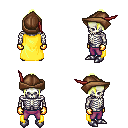
a pixel art fantasy rpg character, male body template, skeleton, yellow cape, magenta pants, gold short topknot hairstyle, leather cap, gold gloves, metal boots, four views (front, back, left, right), 2x2 character sprite sheet, small pixel art, hard edges, no anti-aliasing